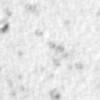
Label: no_change